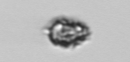
Label: Pseudochattonella_farcimen